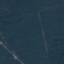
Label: Forest